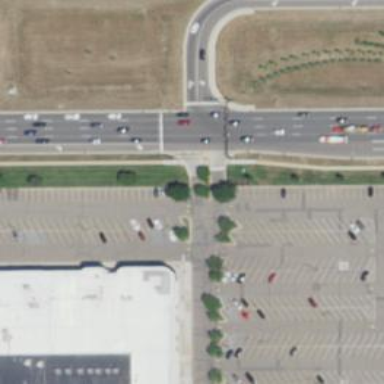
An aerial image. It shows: Footway located on traffic island.